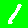
Digit: 1